Fundus camera: zeiss
Shooting center: fovea
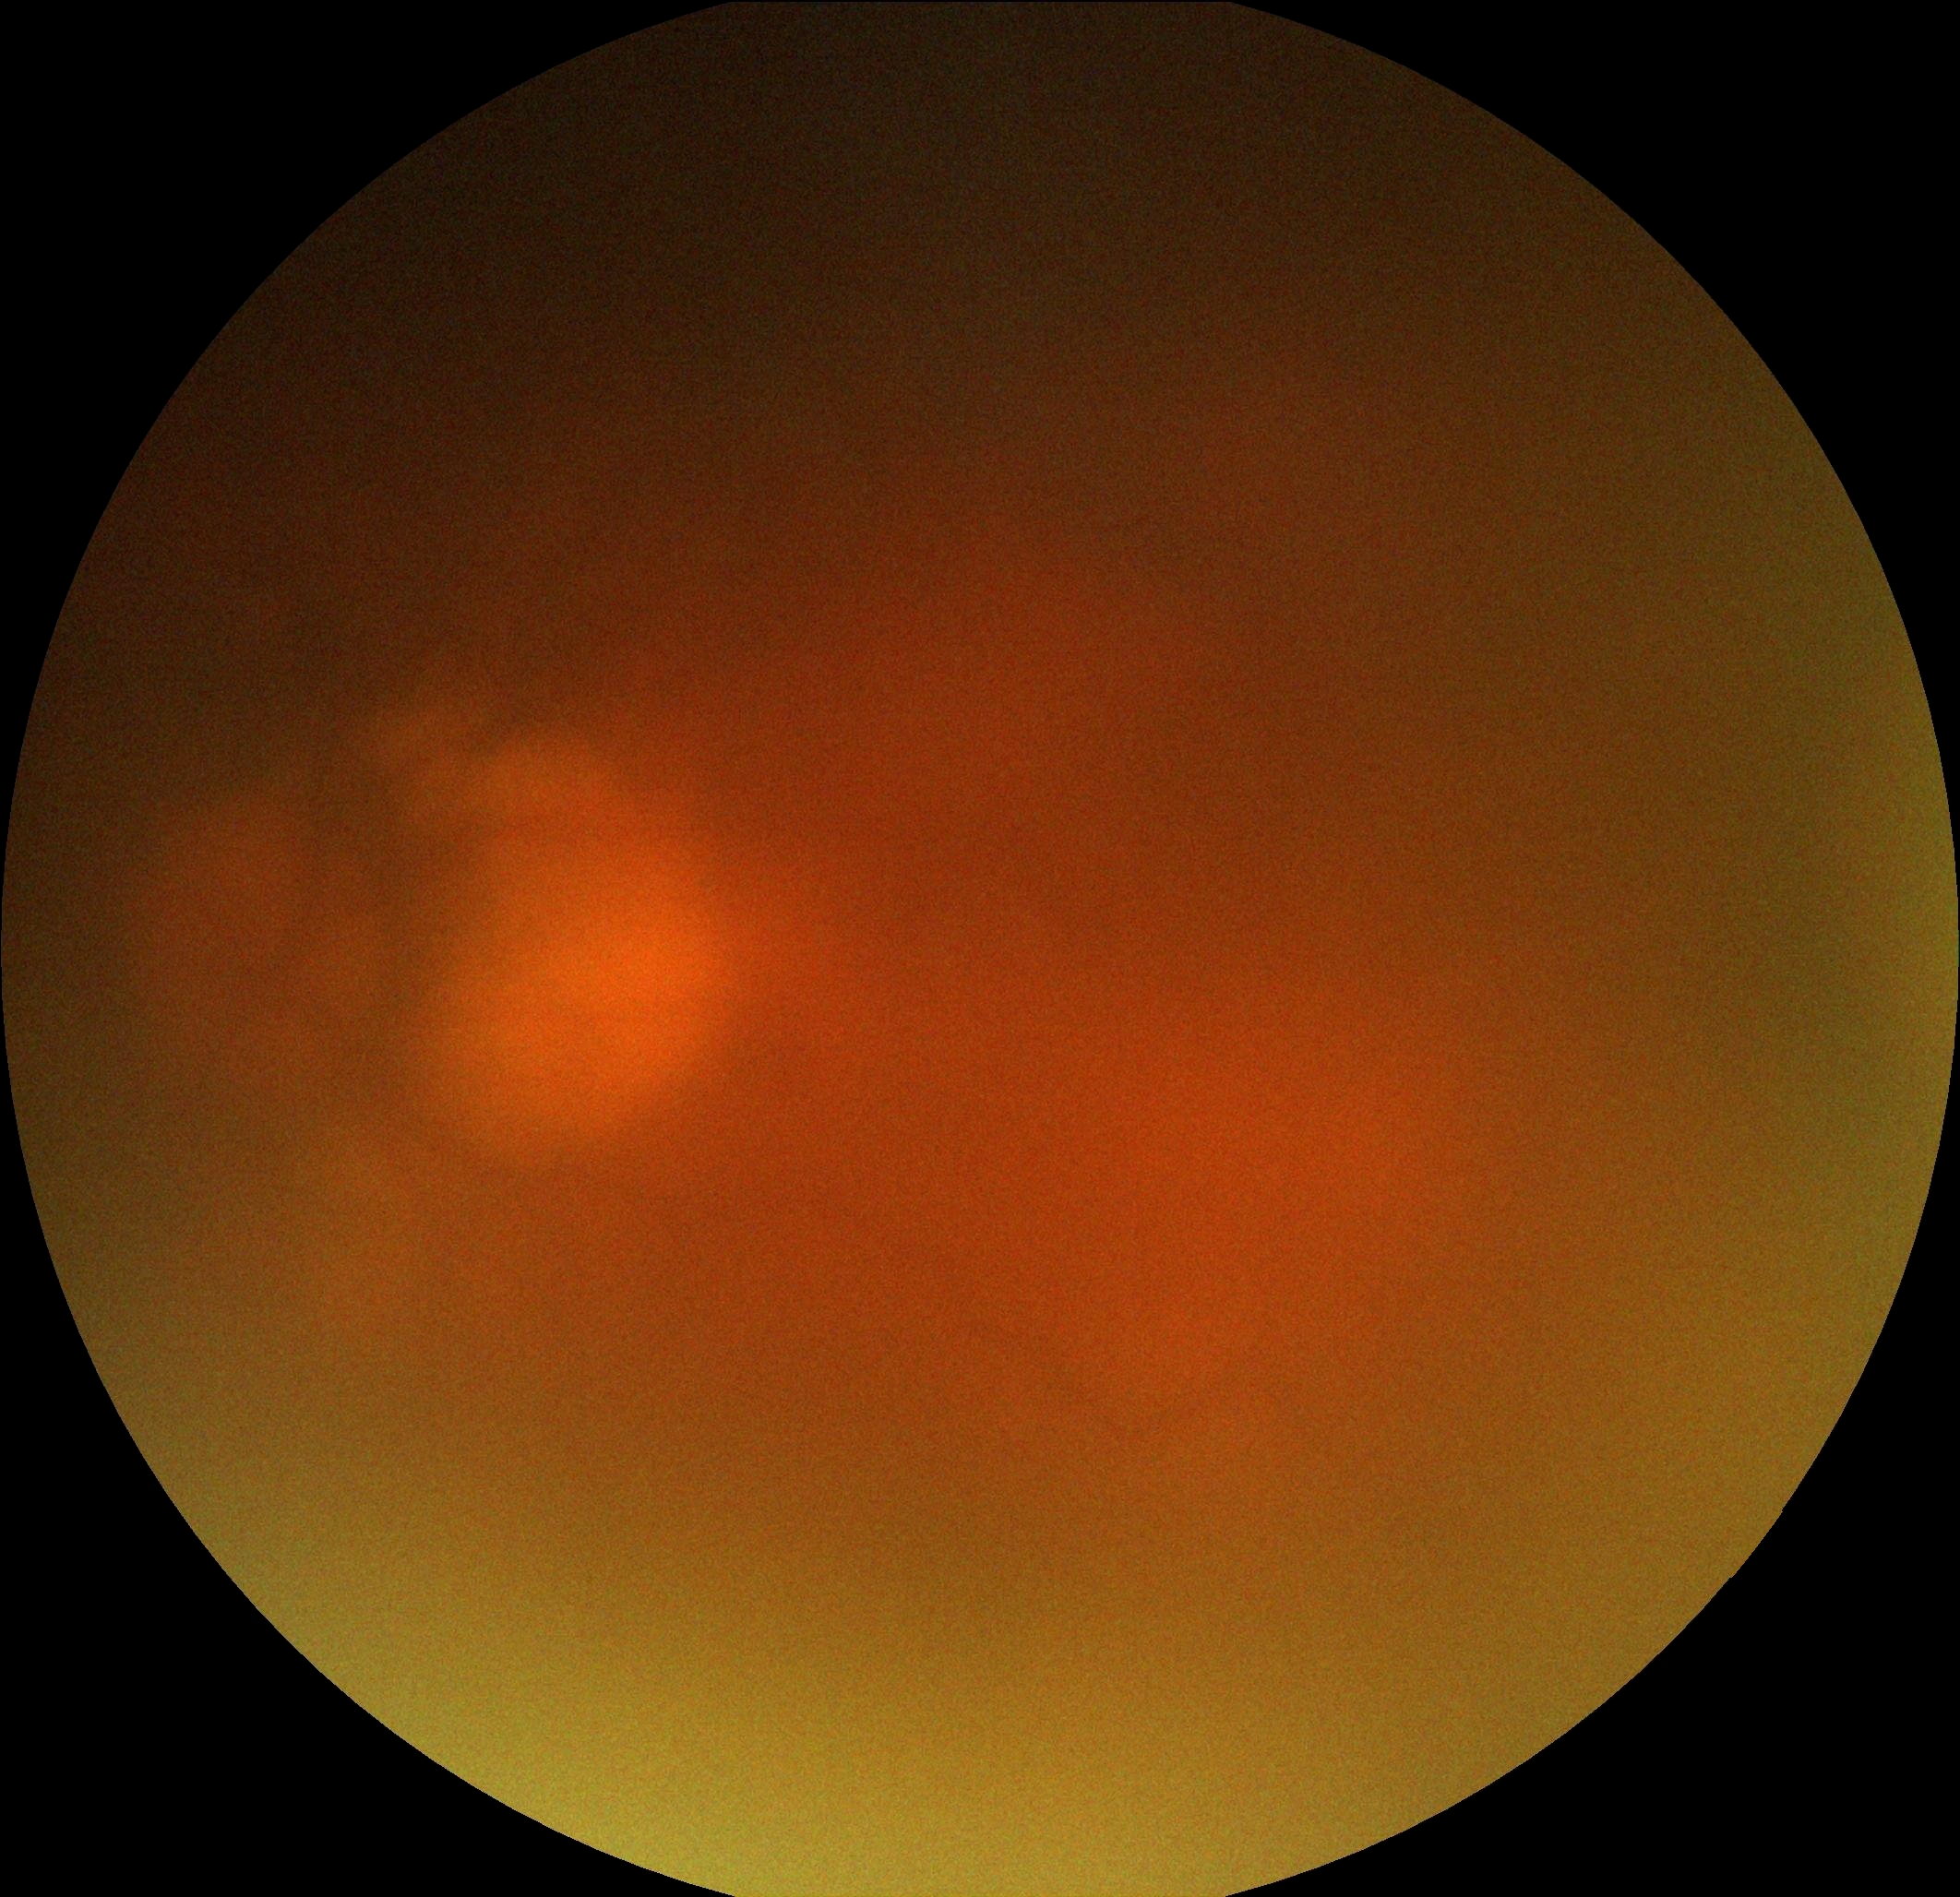
Pathologic myopia: yes
Patchy retinal atrophy: present
Retinal detachment: absent